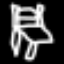
Label: chair